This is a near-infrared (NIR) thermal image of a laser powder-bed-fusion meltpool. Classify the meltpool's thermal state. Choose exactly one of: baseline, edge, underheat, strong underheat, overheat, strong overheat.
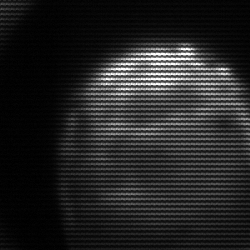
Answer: edge